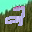
Label: 2